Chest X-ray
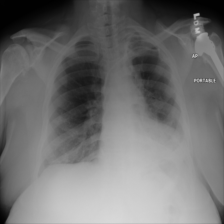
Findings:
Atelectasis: negative
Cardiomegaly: negative
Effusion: negative
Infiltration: negative
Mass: negative
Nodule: negative
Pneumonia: negative
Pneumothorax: negative
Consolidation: negative
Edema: negative
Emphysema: negative
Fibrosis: negative
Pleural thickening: negative
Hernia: negative